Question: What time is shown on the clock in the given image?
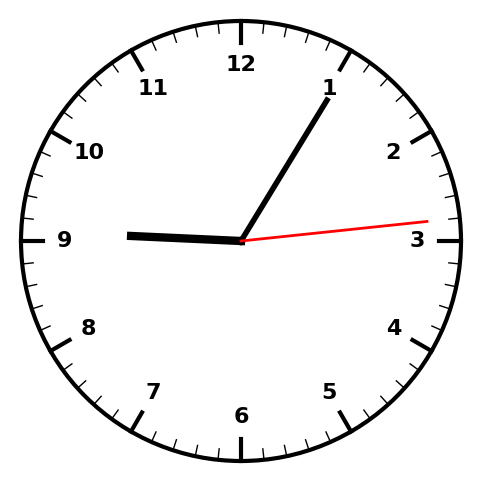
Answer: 09:05:14